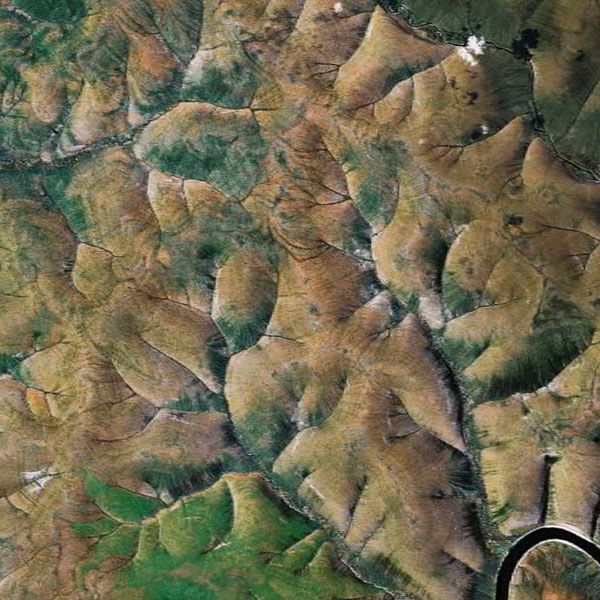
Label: Mountain